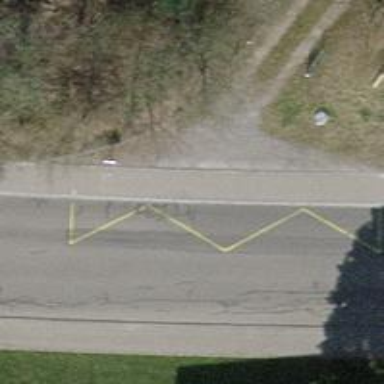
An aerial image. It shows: Bus stop with platform for public transport.